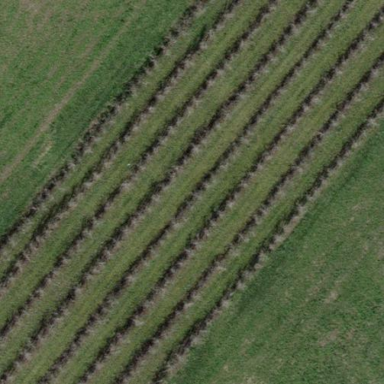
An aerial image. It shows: Orchard.